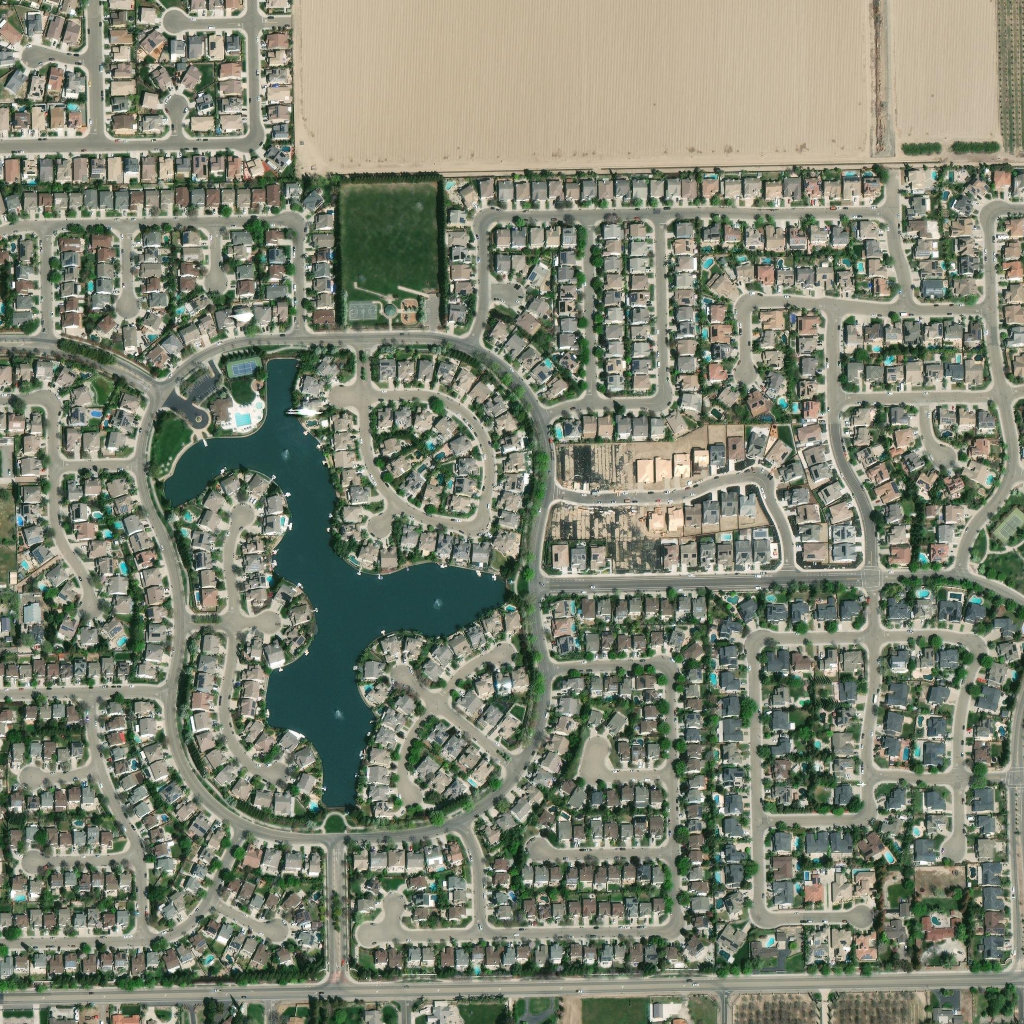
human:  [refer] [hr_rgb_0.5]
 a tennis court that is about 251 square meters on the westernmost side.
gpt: <box>[[23, 35, 25, 36, 0]]</box>